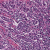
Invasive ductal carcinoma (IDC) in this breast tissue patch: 1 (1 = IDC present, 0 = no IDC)